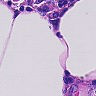
Metastatic tissue present: no